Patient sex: M
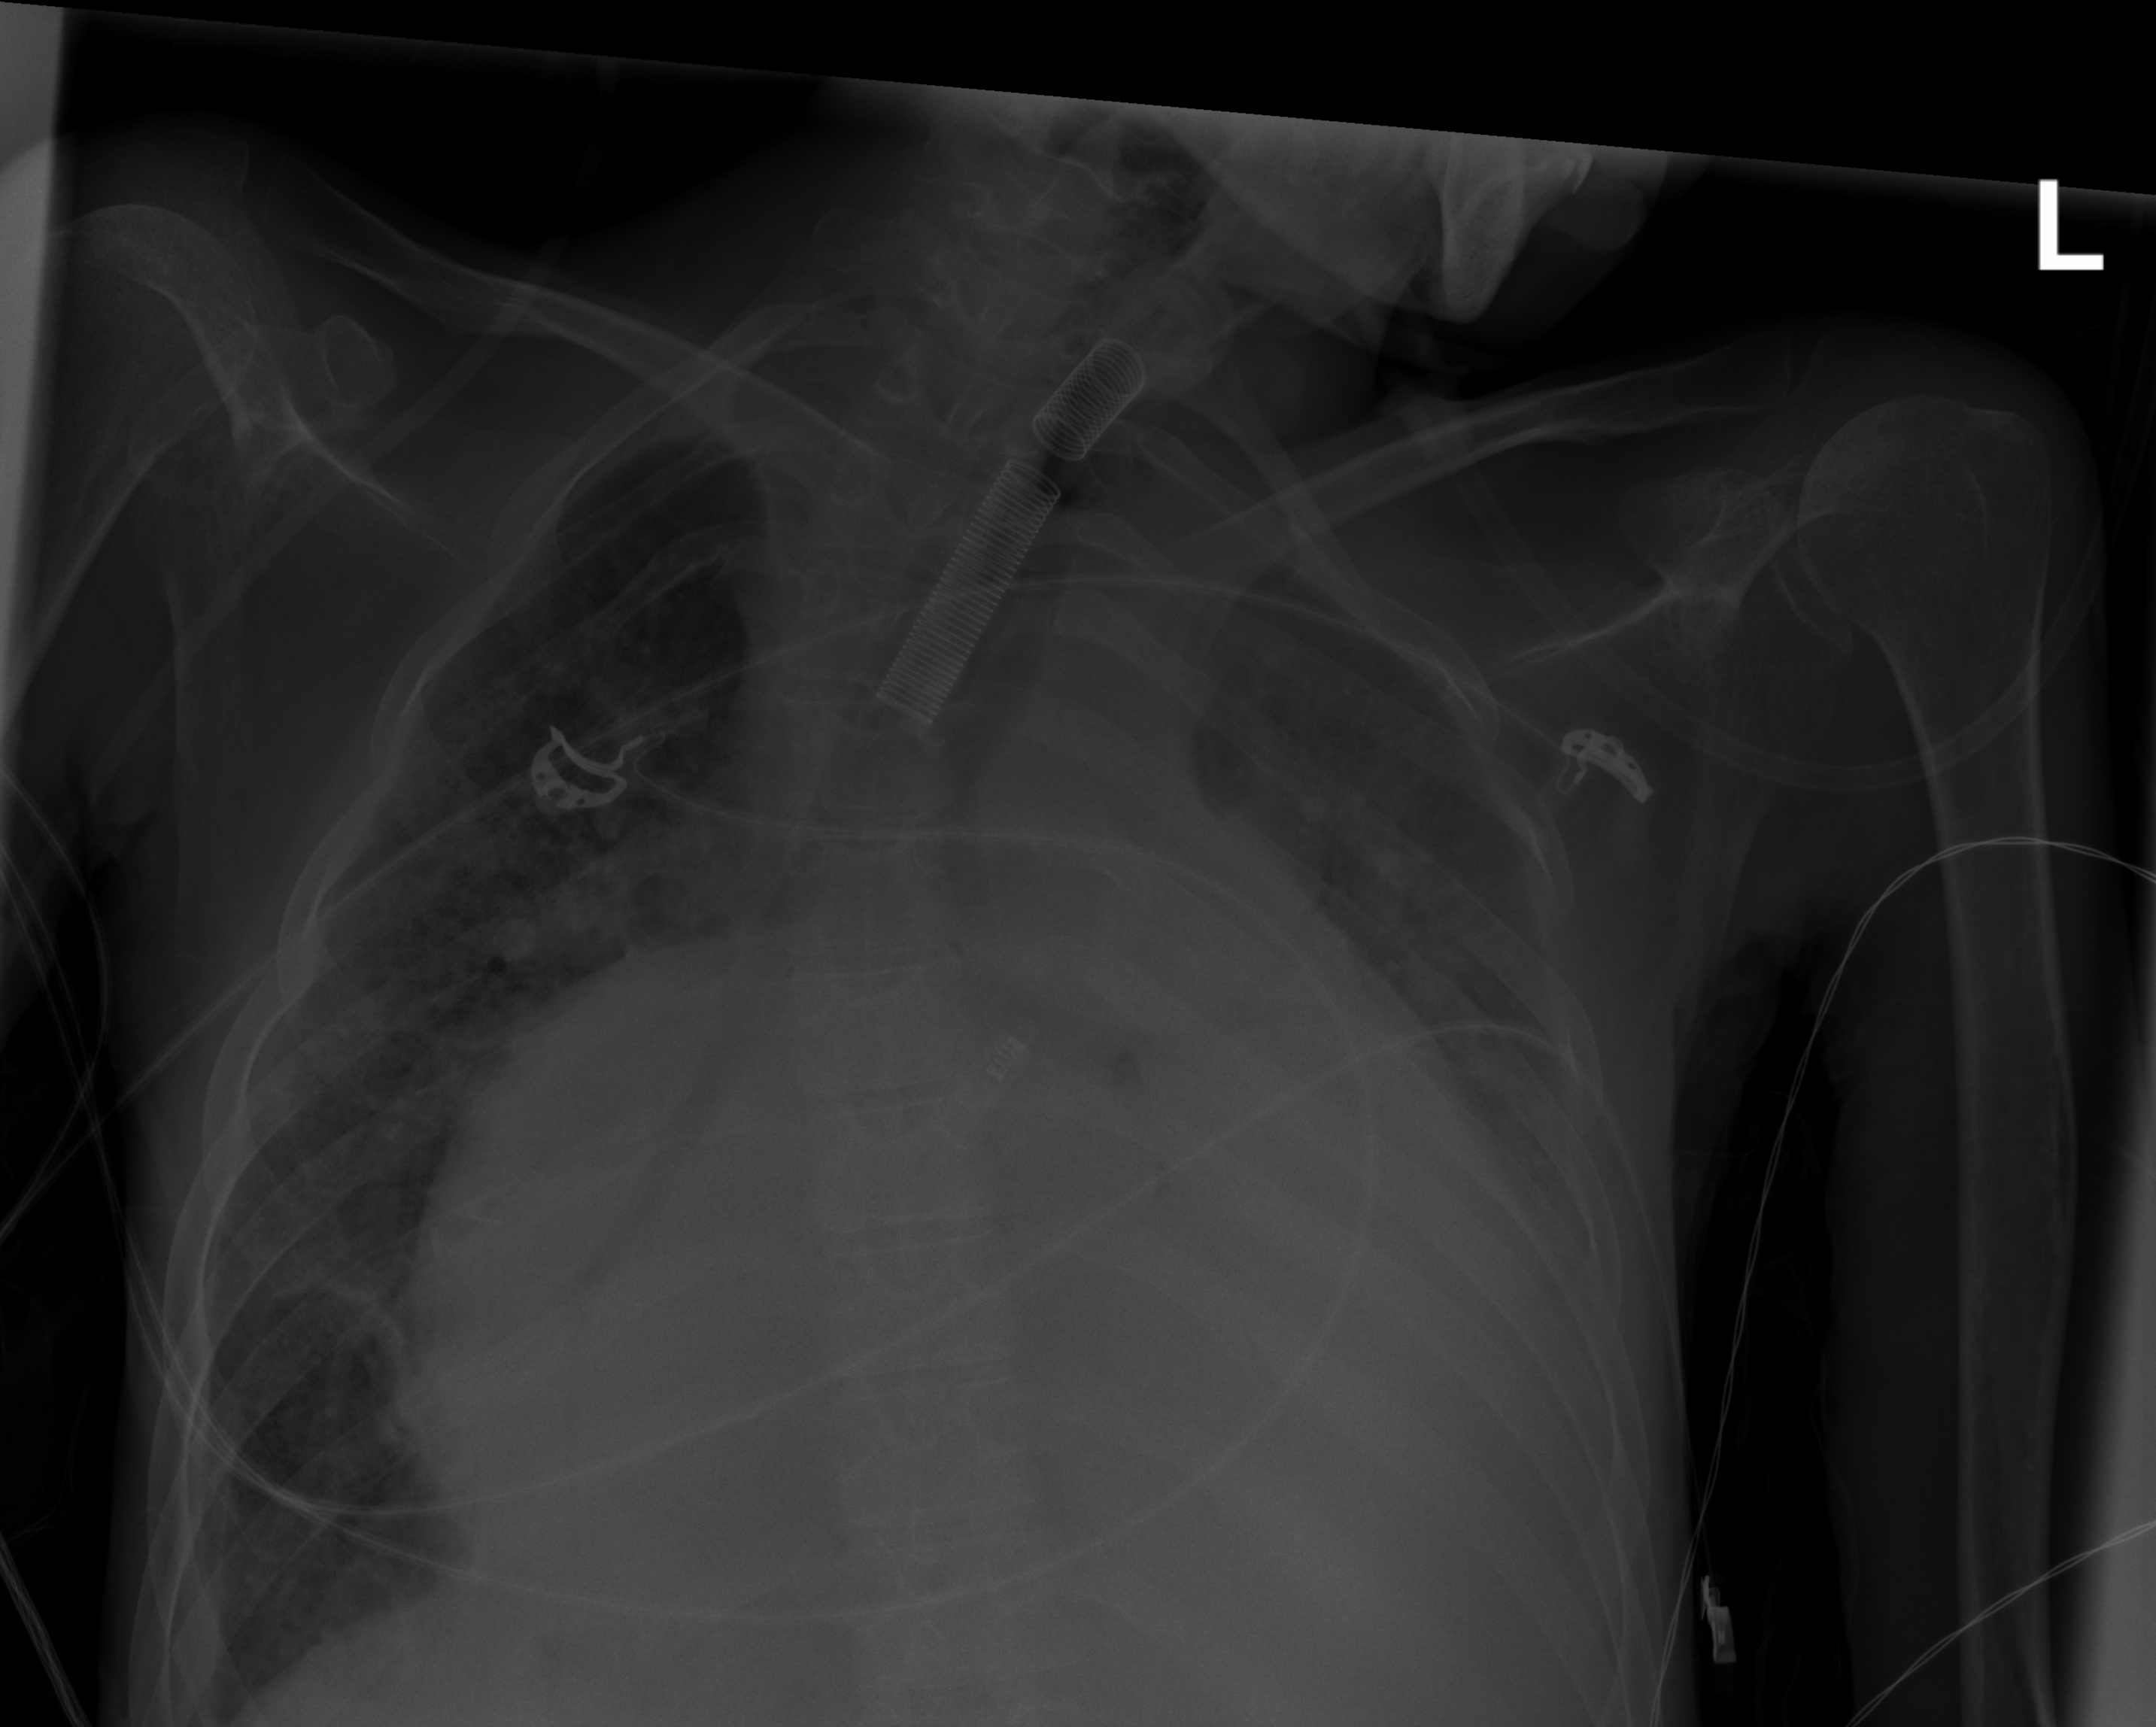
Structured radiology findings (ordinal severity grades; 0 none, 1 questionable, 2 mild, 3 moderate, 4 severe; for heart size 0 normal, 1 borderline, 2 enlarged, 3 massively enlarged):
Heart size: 3
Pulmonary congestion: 3
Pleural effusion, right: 0
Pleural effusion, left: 2
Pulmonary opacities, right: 3
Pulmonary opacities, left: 3
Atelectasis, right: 2
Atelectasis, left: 2